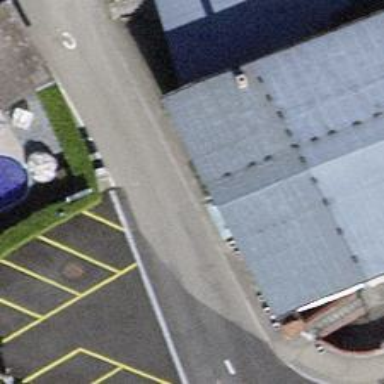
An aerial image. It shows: Furniture shop.